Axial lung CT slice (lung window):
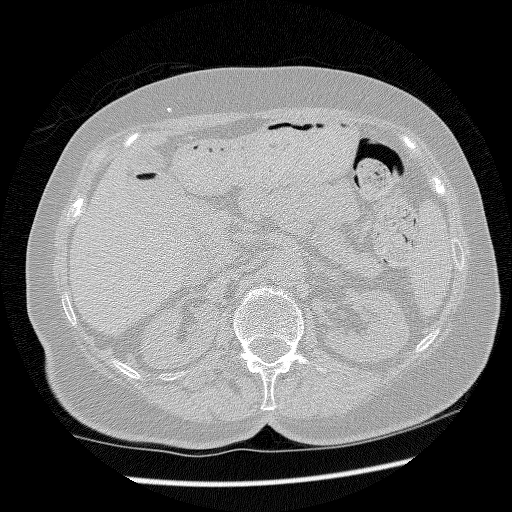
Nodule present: no